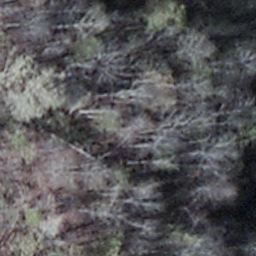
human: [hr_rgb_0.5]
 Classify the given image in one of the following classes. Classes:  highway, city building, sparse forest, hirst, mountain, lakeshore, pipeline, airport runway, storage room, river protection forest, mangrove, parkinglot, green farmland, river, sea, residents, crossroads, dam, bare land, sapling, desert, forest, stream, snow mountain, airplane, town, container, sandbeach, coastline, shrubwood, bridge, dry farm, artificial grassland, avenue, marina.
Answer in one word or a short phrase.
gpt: shrubwood